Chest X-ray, PA view. Patient: 60 years old, sex F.
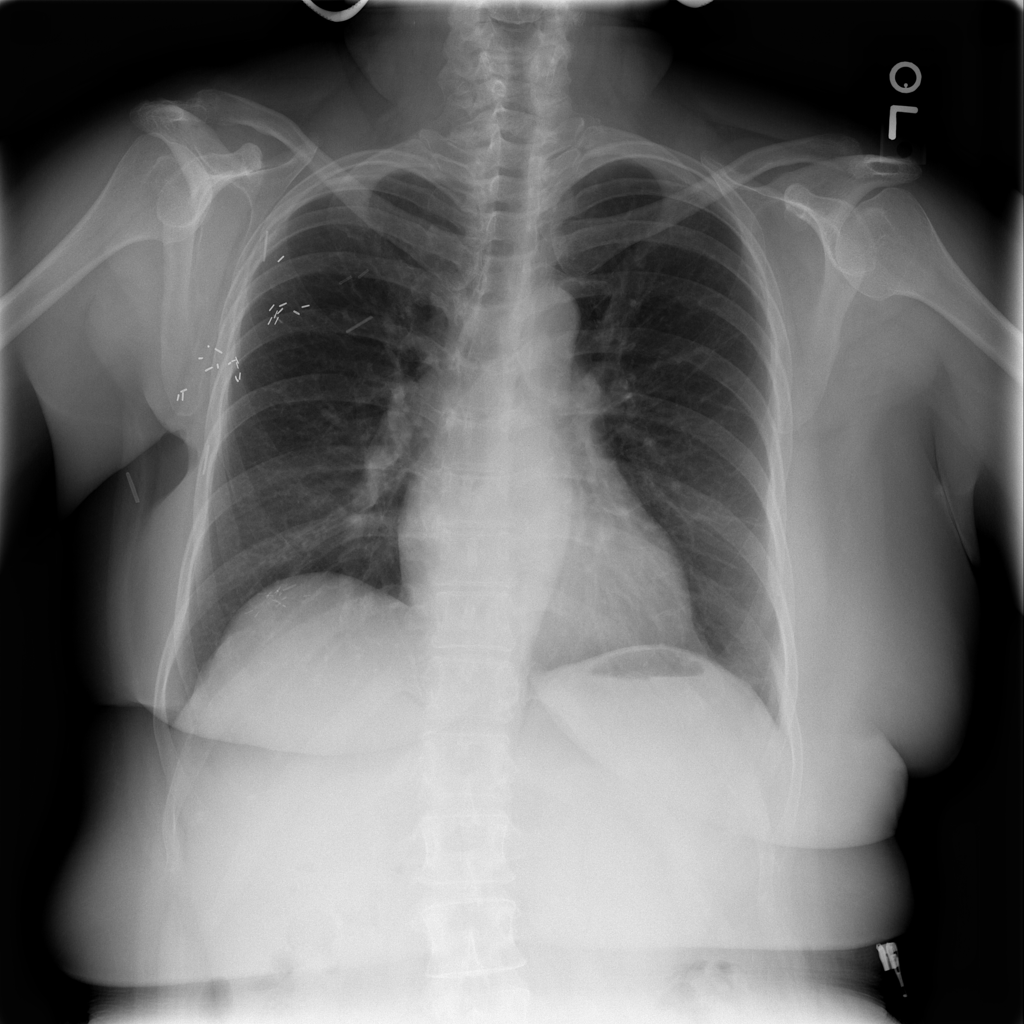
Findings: No Finding